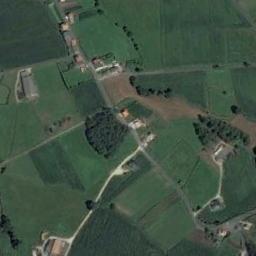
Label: rectangular_farmland